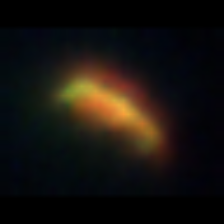
Taxon: Pennate
Group: Diatoms